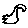
Label: bird